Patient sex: M
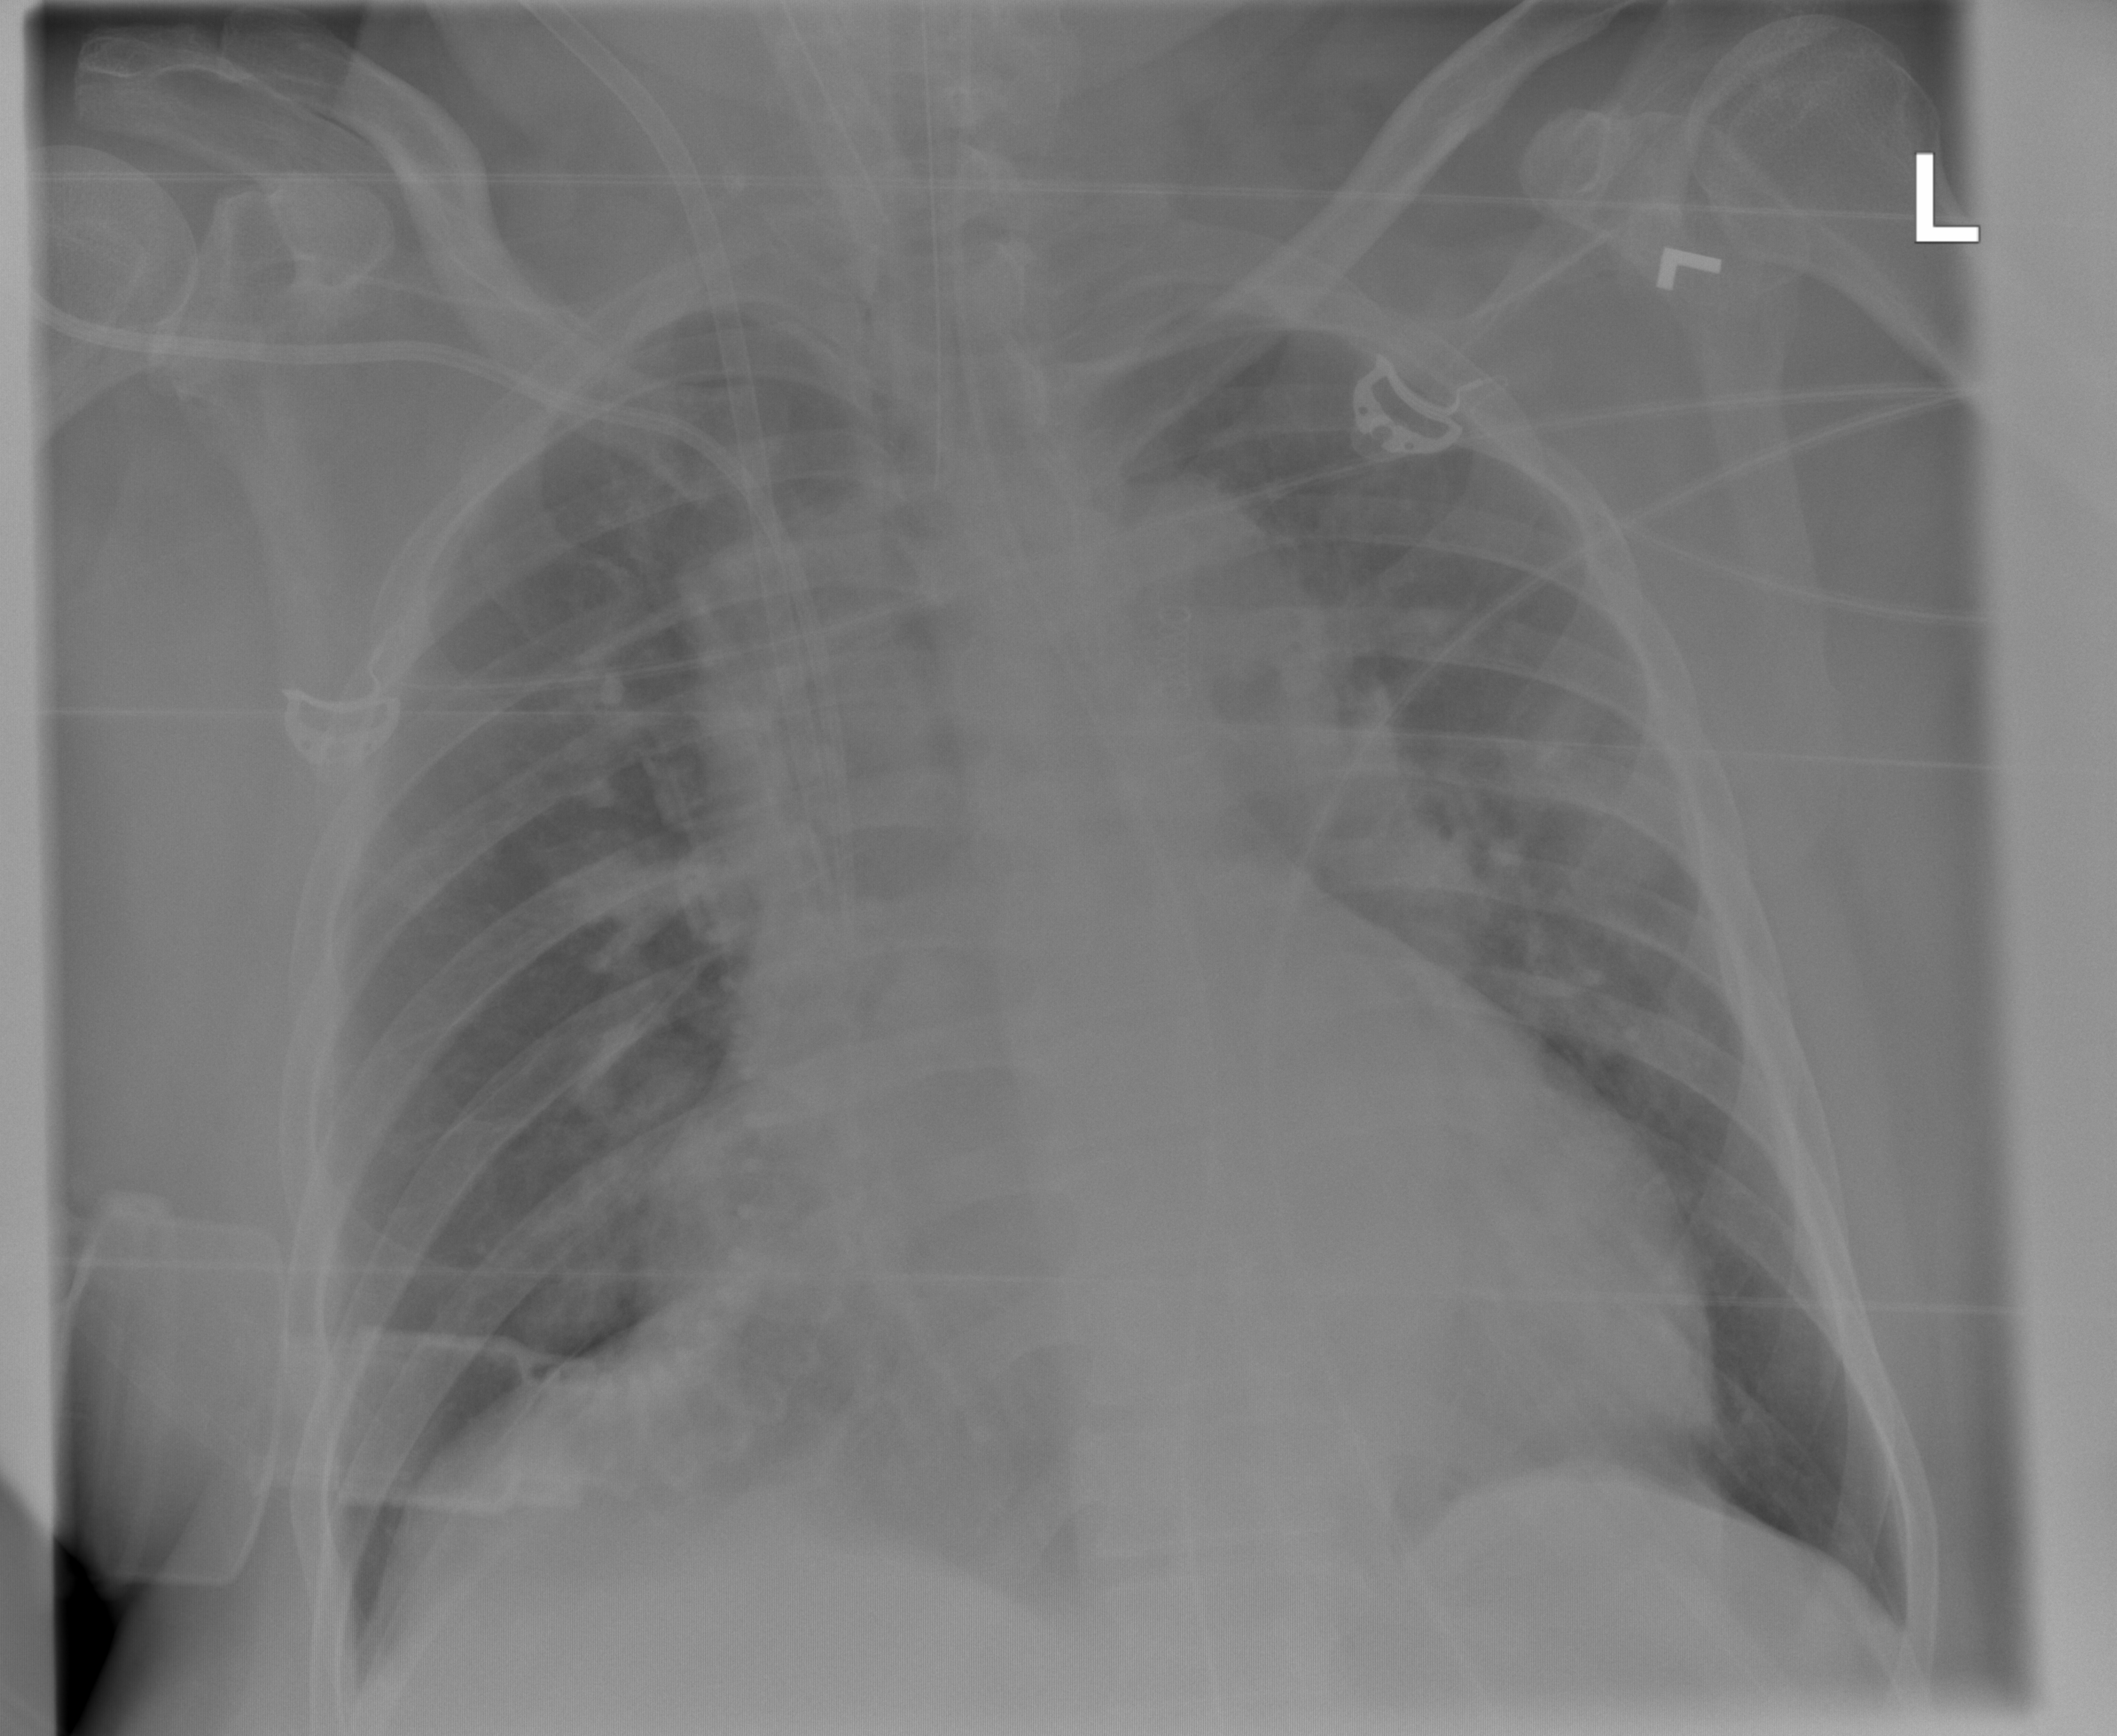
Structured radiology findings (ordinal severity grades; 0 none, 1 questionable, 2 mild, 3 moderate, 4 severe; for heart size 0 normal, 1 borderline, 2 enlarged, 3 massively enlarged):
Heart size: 2
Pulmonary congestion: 0
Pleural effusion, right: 0
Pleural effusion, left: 0
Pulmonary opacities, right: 0
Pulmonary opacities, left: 0
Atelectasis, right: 2
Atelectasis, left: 2